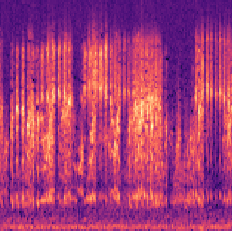
Sound class: Frog